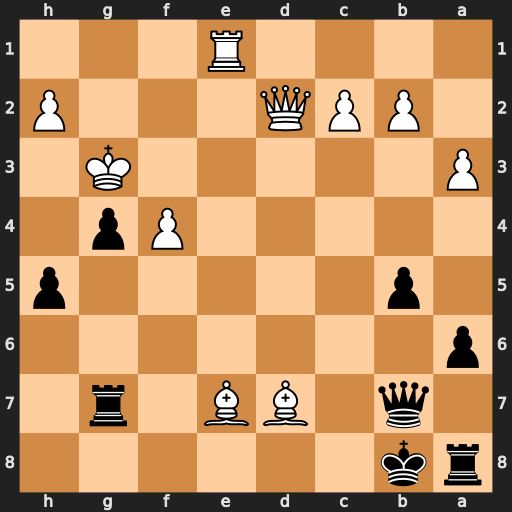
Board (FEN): rk6/1q1BB1r1/p7/1p5p/5Pp1/P5K1/1PPQ3P/4R3
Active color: b
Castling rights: -
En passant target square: -
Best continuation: Qf3+ Kh4 Qh3#